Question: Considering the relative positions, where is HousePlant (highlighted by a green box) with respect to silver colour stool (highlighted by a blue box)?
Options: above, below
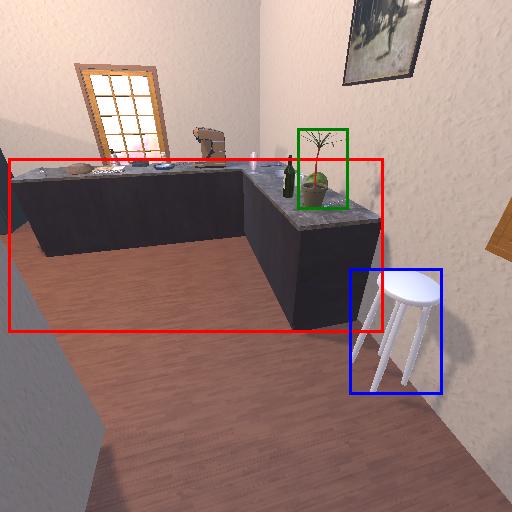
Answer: above